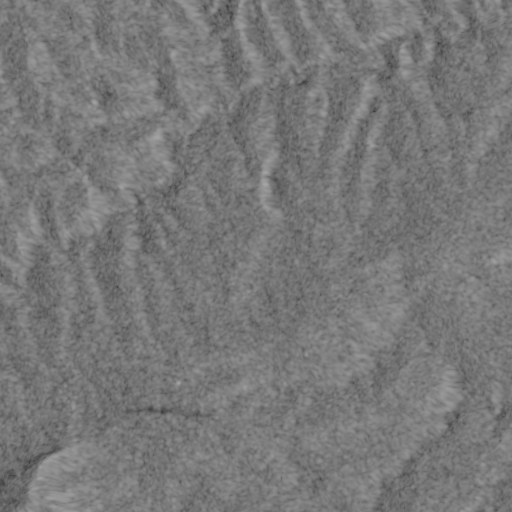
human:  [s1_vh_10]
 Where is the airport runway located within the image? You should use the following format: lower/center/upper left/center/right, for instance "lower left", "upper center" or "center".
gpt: The airport runway is located in the lower left of the image.
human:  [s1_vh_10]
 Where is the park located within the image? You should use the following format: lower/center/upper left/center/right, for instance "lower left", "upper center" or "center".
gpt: The park is located in the center of the image.
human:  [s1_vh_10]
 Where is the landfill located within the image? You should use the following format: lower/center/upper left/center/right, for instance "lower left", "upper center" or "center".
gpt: There is no landfill in the image.

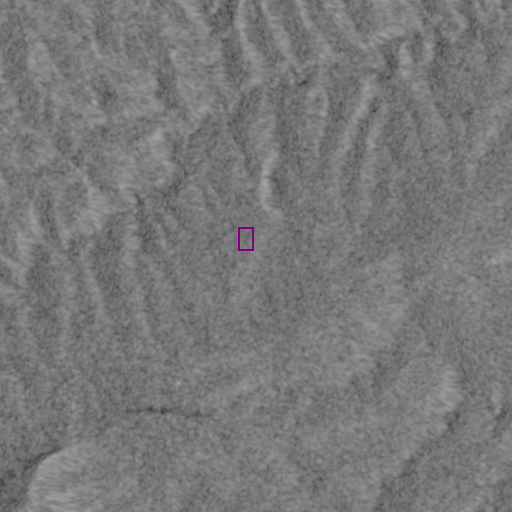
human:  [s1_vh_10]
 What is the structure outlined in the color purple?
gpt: The structure outlined in purple is a park.
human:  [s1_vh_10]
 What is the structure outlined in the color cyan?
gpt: There is no cyan outline.